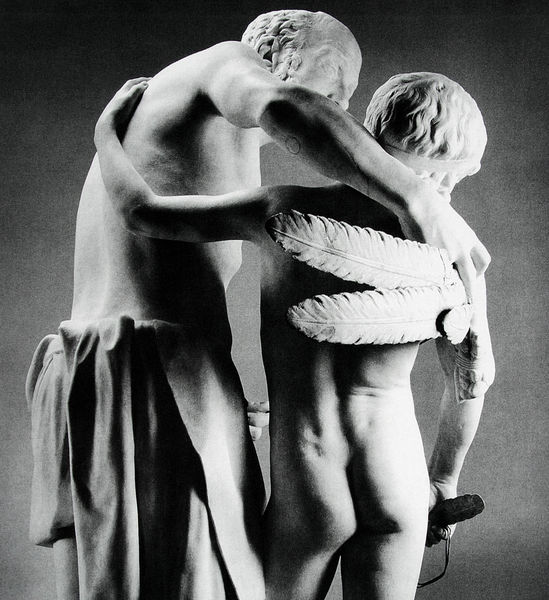
Titel: Dädalus und Ikarus (Detail)
Künstler: Antonio Canova
Standort: Venedig
Institution: Museo Correr
Schlagwörter: akt, blätter, feder, flügel, gruppe, hand, kopf, körper, lendenschurz, mann, nackt, schatten, schurz, weiß, menschen, frau, frisur, grau, haar, licht, marmor, männer, profil, rücken, schwarz, stützen, tuch, alt, jung, arm, arme, falten, federn, geschichte, stein, porträt, figur, haare, stehend, stoff, kind, mutter, vater, locken, schulter, kinder, engel, skulptur, statue, gesäß, hintern, rückenansicht, liebe, umarmung, italien, zwei, alter mann, haltung, lehrer, knaben, haarband, figuren, bildhauerei, faltenwurf, plastik, junge, ellenbogen, foto, fotografie, umarmen, alter, antike, knabe, lendentuch, hinten, popo, schwert, waffe, peitsche, mythologie, rom, jüngling, efeu, statuen, jäger, nähe, antik, griechen, muskel, leder, mythos, dolch, gebückt, palmen, amor, köcher, sohn, antikisch, helfen, skultpur, hinteransicht, großvater, jünglinge, umschlungen, attribute, ikarus, palmenzweig, dädalus, beziehung, umarmend, thorwaldsen, icarus, daedalos, ikaros, zwei jünglinge, po, dädarus, dedarus, unterstützen, barlach skulptur, thorac